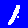
Digit: 1